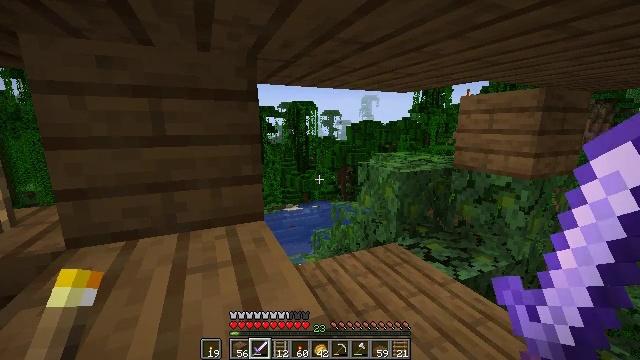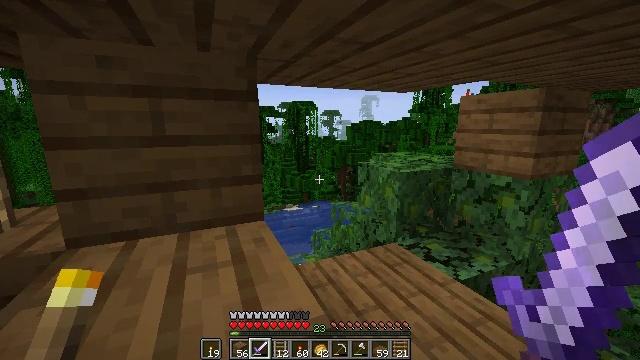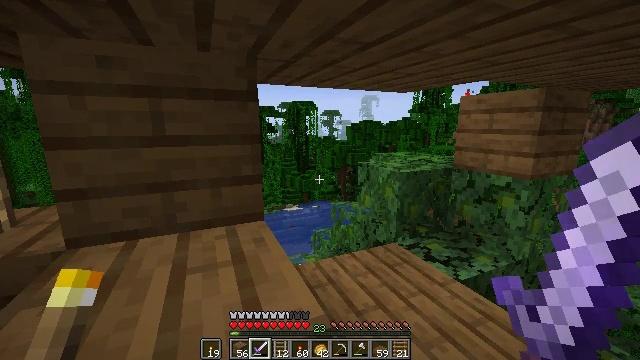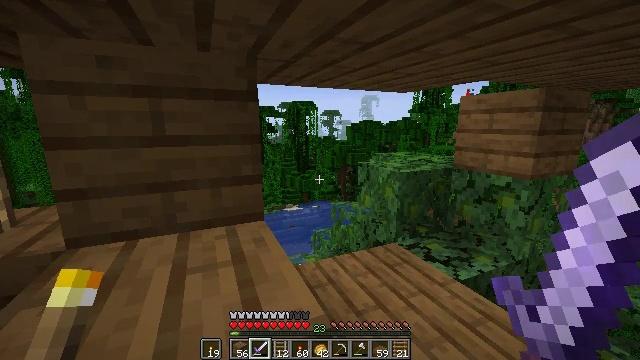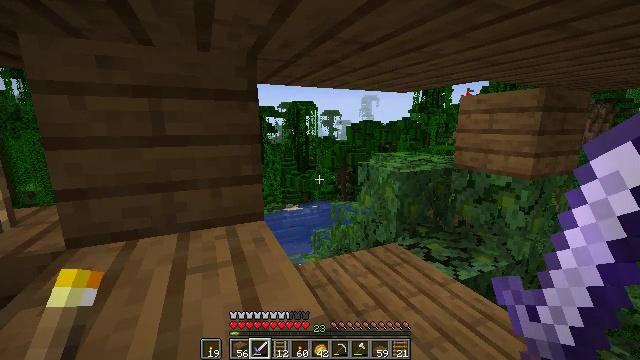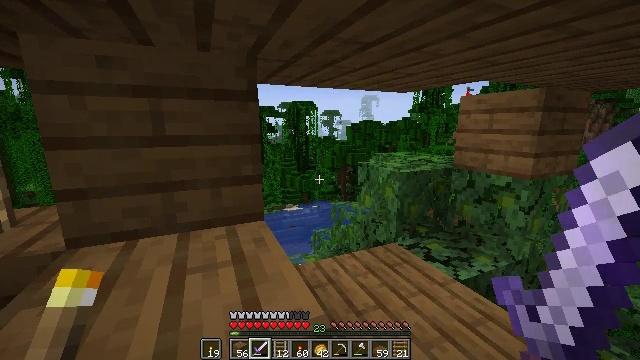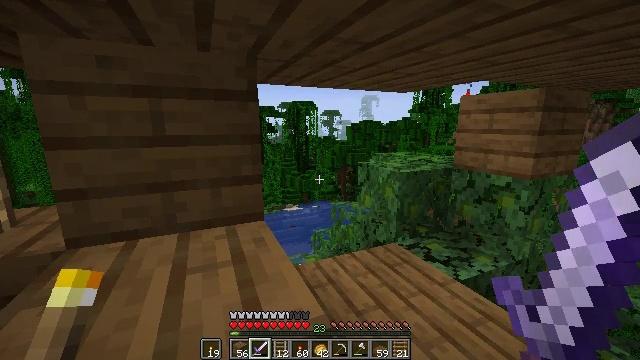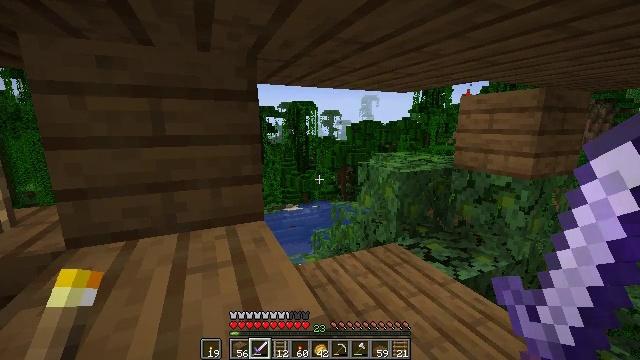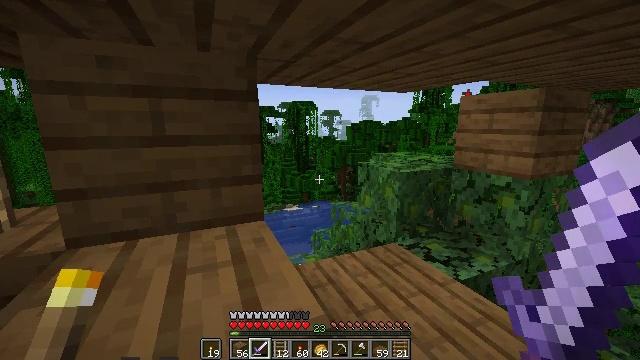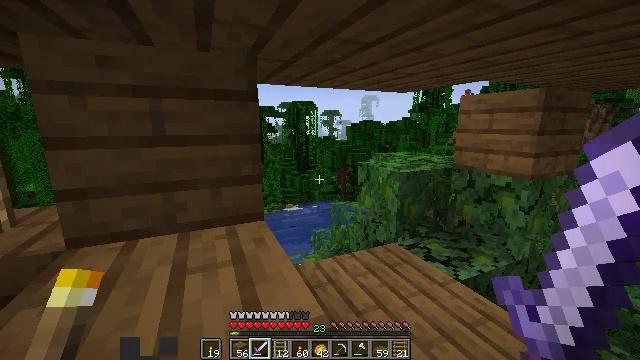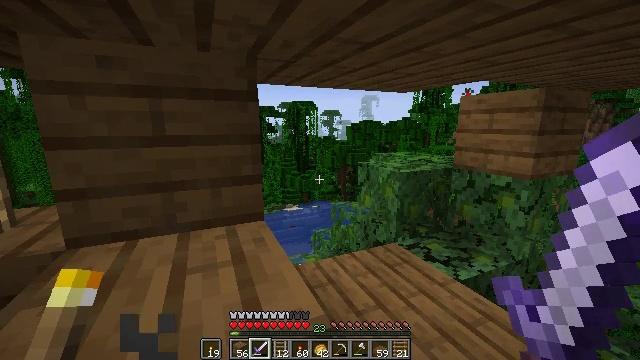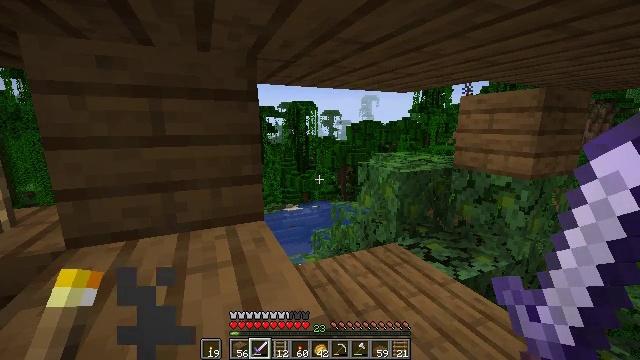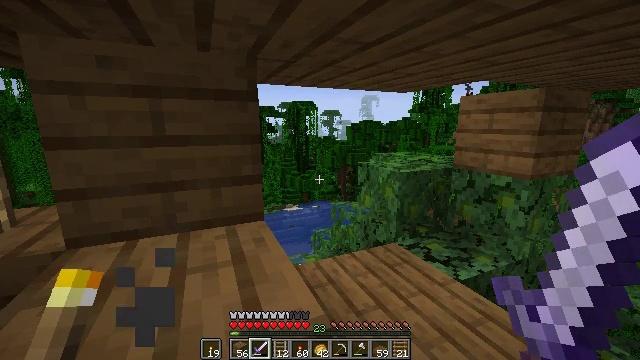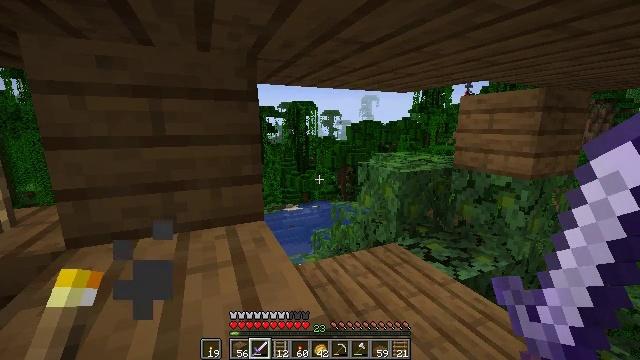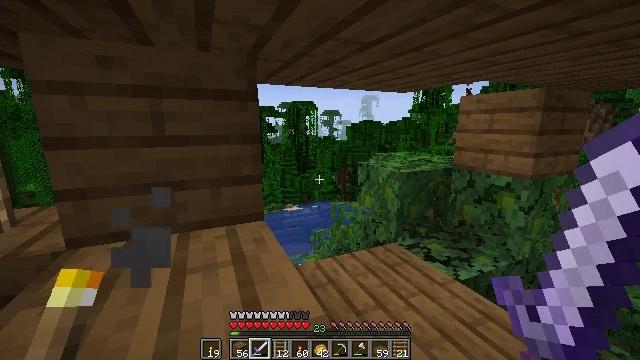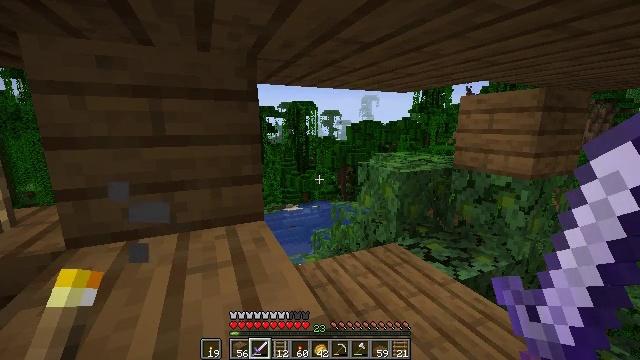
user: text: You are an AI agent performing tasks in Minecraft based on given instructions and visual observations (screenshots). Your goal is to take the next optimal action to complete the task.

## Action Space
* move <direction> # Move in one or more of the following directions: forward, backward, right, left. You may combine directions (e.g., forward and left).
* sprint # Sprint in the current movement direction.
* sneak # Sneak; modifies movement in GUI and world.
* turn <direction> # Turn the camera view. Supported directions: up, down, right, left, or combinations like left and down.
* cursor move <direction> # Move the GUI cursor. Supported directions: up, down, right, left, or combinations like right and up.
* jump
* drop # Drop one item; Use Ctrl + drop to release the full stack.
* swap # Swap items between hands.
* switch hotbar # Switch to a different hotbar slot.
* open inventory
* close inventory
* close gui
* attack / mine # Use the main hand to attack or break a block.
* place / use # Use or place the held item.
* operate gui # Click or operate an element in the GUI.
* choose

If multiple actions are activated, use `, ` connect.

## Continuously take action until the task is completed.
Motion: motion action
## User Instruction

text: Attack the spruce planks to recycle them.
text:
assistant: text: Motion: no_op
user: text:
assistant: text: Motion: no_op
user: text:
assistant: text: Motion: no_op
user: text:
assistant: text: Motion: no_op
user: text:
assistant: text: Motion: no_op
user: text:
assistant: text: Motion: no_op
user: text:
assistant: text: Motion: no_op
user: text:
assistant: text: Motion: no_op
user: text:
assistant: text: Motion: no_op
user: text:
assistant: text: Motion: no_op
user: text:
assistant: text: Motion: no_op
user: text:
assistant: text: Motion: no_op
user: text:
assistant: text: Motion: no_op
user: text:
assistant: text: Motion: no_op
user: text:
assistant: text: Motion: no_op
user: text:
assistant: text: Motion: no_op
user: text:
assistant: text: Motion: no_op
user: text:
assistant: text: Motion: no_op
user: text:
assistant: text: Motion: no_op
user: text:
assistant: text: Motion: no_op
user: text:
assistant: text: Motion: no_op
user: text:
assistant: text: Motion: no_op
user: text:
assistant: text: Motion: no_op
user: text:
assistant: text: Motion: no_op
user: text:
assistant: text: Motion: no_op
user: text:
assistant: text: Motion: no_op
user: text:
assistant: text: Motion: no_op
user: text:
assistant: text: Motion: no_op
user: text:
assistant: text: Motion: no_op
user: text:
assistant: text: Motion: no_op